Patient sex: M
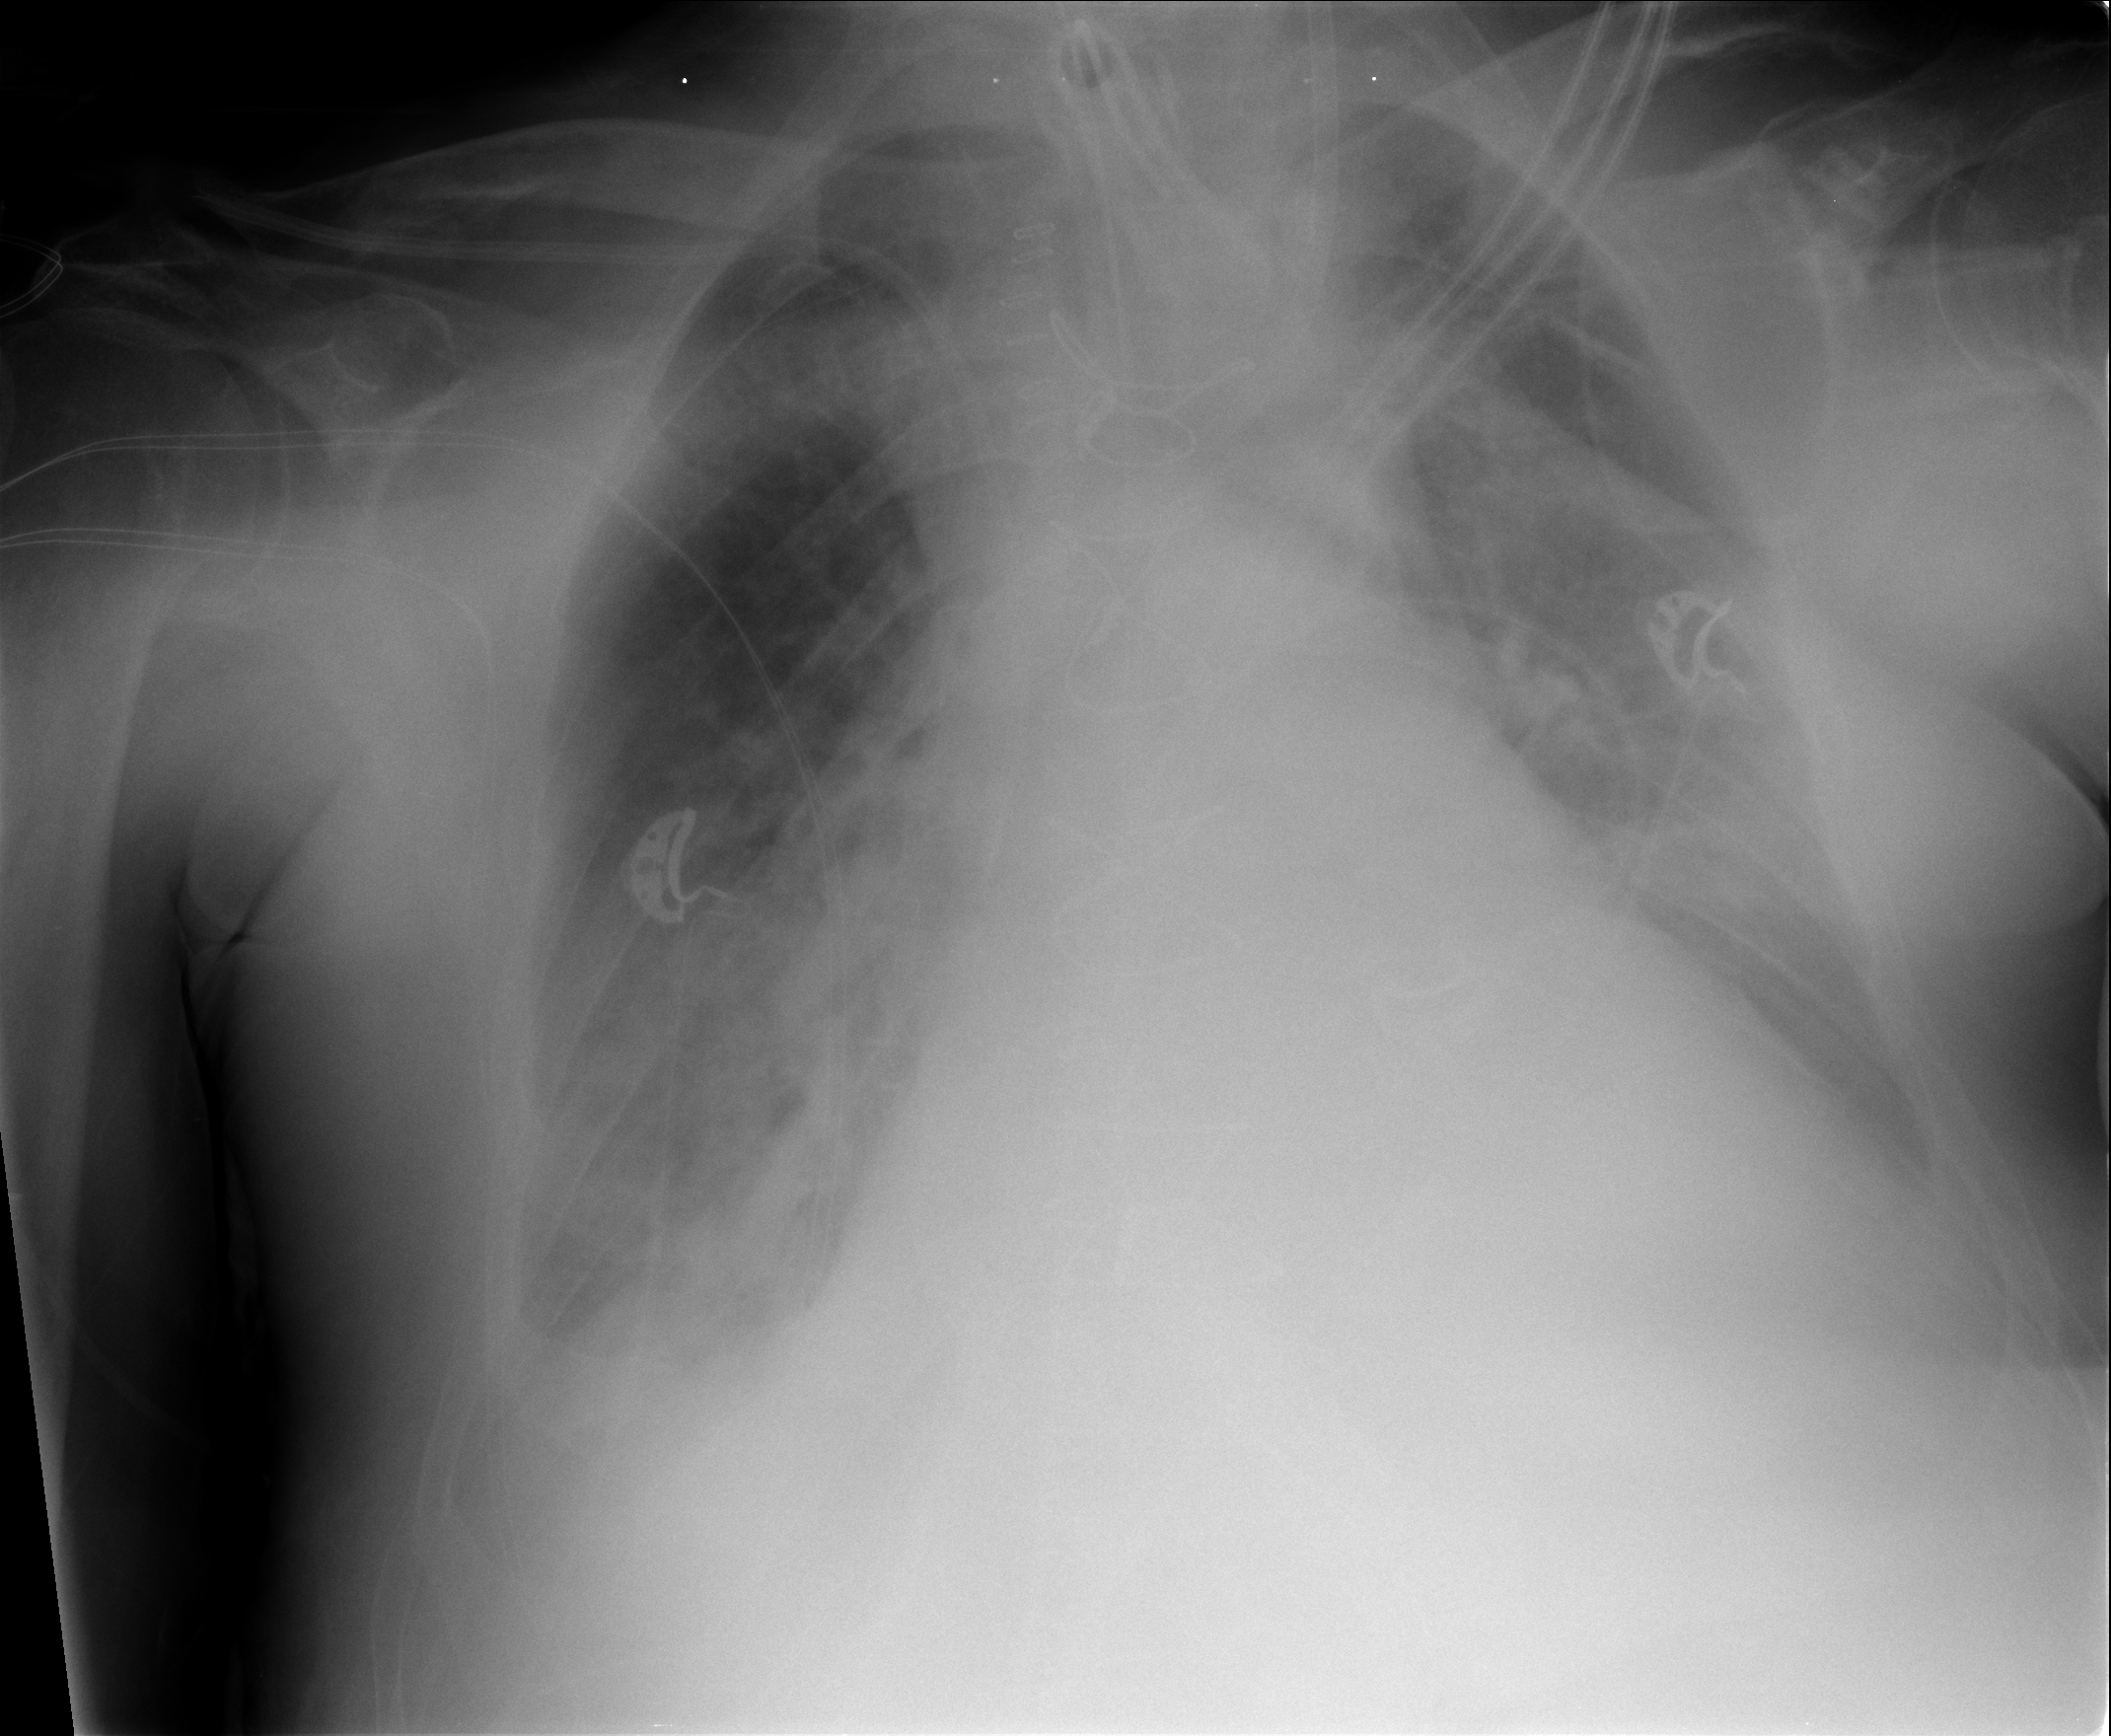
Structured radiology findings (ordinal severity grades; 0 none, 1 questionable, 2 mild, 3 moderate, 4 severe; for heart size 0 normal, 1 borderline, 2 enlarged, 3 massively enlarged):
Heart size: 2
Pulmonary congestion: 1
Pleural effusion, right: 2
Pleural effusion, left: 2
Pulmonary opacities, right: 3
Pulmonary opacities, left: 0
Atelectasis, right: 2
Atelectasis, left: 2